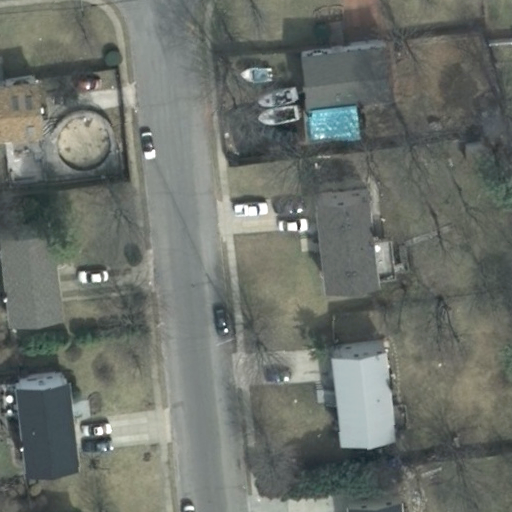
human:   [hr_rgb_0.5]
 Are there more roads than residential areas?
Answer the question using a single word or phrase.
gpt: no

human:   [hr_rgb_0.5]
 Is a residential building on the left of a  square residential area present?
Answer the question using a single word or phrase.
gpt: no

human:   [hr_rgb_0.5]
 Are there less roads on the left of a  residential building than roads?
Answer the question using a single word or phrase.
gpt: no

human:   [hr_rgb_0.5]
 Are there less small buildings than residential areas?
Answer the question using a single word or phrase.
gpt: no

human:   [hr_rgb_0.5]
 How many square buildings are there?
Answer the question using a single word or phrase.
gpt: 0

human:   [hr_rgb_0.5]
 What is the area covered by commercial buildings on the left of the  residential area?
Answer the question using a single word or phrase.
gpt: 0m2

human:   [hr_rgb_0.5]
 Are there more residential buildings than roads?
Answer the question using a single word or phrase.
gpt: yes

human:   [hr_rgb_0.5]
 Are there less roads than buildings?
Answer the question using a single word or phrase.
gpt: yes

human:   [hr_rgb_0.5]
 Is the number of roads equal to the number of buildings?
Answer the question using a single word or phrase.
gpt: no

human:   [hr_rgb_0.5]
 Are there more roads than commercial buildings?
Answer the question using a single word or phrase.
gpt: yes

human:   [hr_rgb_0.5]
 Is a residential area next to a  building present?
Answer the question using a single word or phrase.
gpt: yes

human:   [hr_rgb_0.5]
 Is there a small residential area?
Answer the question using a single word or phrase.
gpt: no

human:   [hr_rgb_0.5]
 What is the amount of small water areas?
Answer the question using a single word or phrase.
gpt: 0

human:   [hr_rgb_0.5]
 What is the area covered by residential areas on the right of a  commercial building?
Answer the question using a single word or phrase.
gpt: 0m2

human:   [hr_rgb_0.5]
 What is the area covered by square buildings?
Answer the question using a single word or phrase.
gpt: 0m2

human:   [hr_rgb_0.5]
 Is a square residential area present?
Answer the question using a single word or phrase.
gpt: no

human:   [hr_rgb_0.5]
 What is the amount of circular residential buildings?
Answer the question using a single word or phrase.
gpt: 0

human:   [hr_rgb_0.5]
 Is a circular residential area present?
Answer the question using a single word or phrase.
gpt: no

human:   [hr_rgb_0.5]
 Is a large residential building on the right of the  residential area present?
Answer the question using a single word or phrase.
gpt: no

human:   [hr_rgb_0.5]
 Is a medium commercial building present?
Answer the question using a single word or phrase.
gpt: no

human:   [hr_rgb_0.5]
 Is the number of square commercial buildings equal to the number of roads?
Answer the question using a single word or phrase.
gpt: no

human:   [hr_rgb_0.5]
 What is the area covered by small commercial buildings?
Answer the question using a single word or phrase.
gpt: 0m2

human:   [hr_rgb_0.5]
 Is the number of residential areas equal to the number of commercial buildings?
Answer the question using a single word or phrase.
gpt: no

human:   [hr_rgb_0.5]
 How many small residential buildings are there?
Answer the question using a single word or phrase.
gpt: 1

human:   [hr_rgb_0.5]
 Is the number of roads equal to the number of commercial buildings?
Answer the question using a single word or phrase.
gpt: no

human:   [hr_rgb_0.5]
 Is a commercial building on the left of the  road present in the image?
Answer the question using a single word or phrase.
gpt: no

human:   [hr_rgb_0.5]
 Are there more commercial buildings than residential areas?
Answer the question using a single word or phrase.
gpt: no

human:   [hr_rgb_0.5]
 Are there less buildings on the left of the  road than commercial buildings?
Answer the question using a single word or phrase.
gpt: no

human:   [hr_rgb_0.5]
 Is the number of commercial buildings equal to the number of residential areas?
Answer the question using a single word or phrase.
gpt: no

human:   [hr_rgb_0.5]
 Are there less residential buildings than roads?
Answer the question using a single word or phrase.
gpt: no

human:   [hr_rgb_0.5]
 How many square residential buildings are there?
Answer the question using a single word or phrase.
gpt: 0

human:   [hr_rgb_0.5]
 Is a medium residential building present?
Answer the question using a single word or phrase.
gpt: yes

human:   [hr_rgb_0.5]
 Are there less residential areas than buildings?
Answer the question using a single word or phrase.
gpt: yes

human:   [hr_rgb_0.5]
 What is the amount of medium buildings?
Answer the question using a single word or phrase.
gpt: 6

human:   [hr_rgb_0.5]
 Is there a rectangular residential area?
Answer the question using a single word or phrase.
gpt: yes

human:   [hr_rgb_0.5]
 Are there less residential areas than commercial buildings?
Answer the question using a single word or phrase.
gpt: no